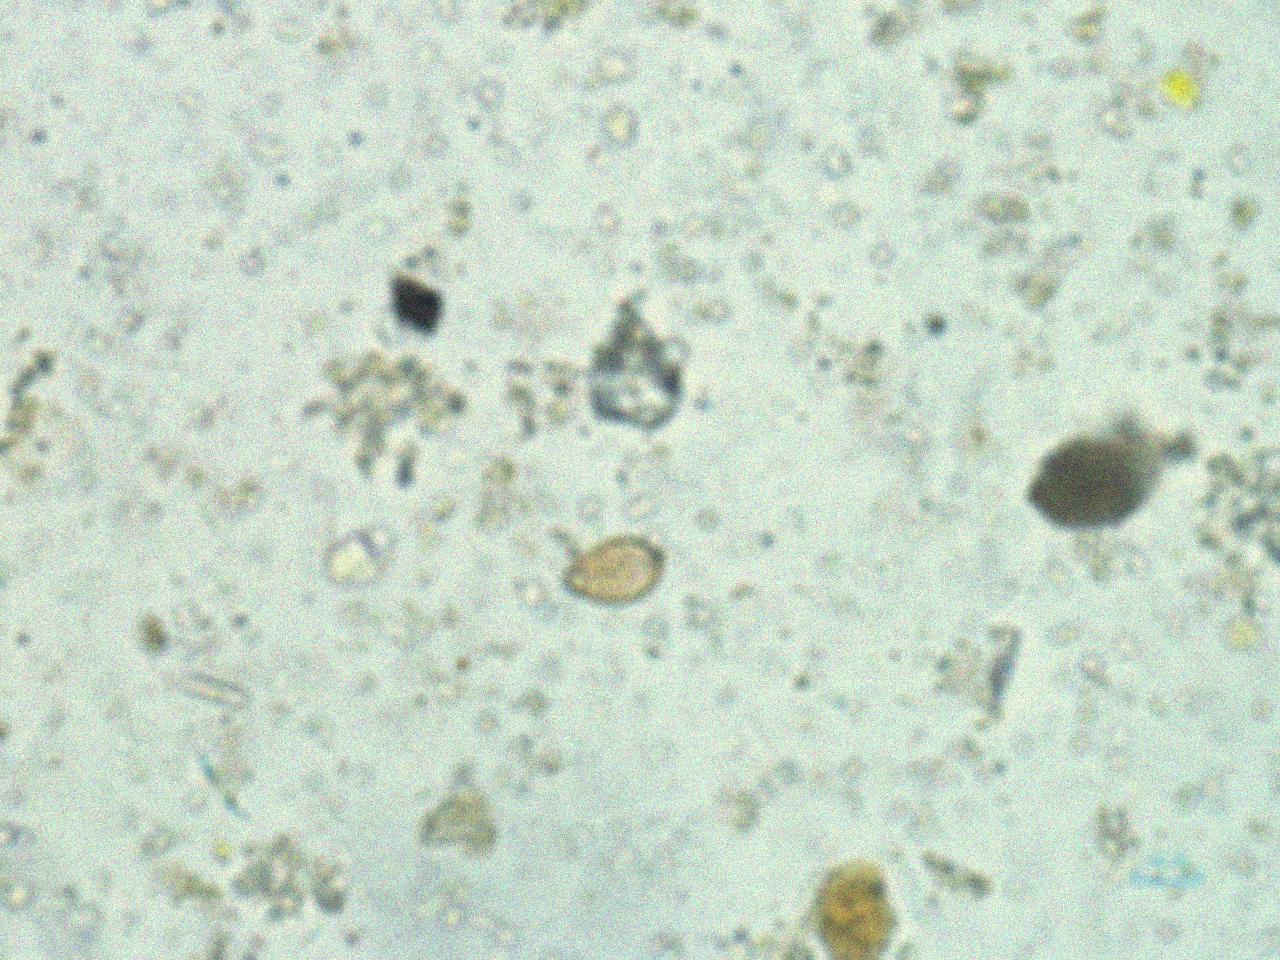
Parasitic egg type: Opisthorchis viverrine